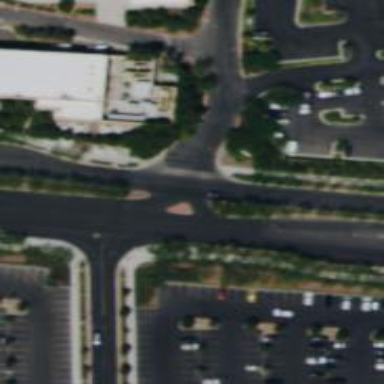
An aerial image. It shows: Solid stop line on the road marking.